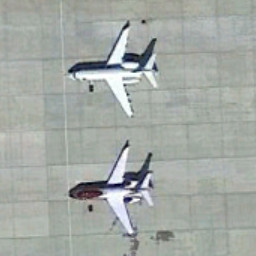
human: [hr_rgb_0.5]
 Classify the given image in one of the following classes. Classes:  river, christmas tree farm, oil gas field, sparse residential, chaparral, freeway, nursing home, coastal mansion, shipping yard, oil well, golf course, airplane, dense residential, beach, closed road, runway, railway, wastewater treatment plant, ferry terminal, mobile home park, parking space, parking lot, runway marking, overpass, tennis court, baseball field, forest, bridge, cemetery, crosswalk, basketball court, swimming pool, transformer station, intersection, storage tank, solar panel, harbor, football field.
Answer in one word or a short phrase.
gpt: airplane